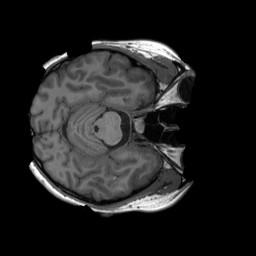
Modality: T1w
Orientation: axial
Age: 22
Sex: female
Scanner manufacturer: siemens
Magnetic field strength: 3 T
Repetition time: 2.3 s
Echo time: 0.00232 s